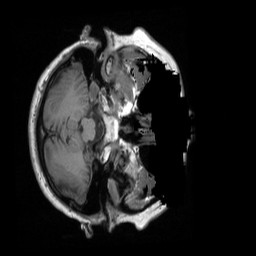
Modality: T1w
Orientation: axial
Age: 61
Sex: female
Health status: ill
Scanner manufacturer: siemens
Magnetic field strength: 3 T
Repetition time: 1.9 s
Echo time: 0.00247 s